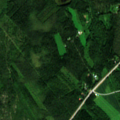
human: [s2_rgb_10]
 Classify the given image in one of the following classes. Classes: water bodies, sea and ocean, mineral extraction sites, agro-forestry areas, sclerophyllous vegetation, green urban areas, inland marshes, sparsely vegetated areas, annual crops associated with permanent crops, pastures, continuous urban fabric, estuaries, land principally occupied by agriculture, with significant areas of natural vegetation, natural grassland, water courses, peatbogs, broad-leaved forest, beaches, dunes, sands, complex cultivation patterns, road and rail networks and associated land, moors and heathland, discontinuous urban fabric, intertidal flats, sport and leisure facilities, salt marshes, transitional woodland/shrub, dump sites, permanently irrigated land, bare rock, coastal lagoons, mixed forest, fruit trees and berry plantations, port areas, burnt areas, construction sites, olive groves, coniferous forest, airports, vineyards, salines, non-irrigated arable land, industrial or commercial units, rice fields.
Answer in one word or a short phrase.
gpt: land principally occupied by agriculture, with significant areas of natural vegetation, coniferous forest, mixed forest, transitional woodland/shrub